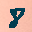
Label: 8